Aerial crown-view tile of a tropical tree (Barro Colorado Island, Panama), acquired 20241014:
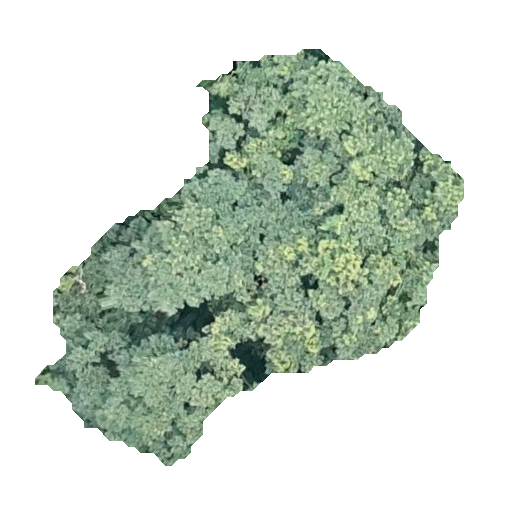
Species: Luehea seemannii
GBIF accepted scientific name: Luehea seemannii
Crown area: 152.135 m²